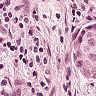
Metastatic tissue present: yes